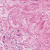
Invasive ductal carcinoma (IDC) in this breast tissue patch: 0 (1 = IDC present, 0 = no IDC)